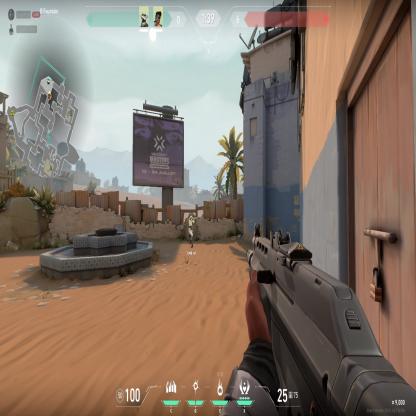
Label: teammate